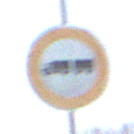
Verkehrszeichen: VerbotLastkraftwagenMitAnhaenger
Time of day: SunriseSunset
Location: Outdoor (Nature)
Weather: PartlyCloudy
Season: NotSpecified
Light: Natural